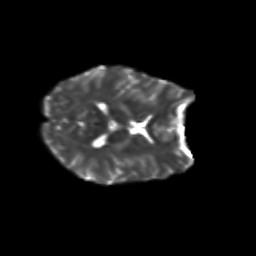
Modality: T2w
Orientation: axial
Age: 23
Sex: female
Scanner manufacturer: siemens
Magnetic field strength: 3 T
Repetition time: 3.5 s
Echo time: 0.113 s